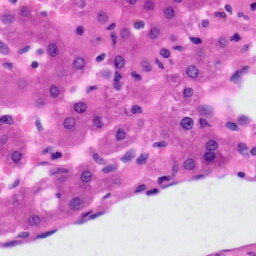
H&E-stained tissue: Liver